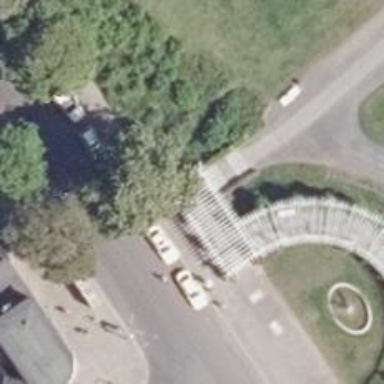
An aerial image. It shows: Footway with pergola covering.